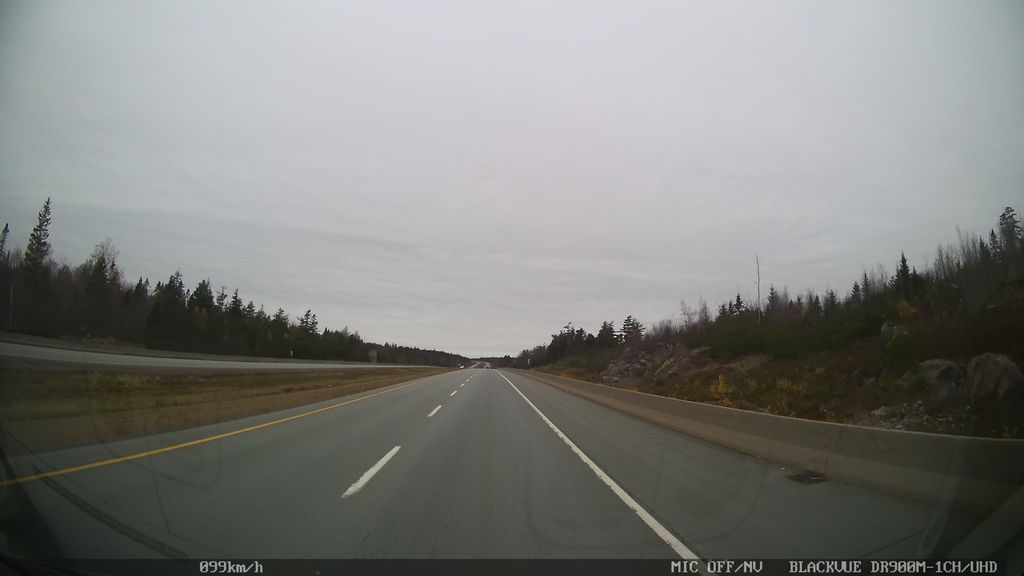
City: halifax